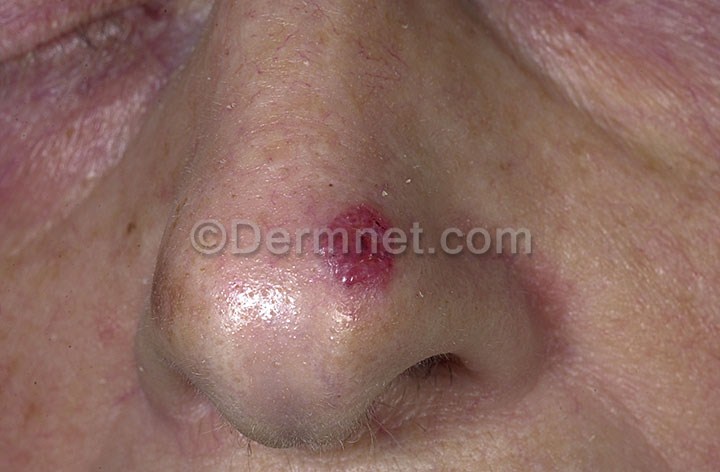
Disease: Actinic Keratosis Basal Cell Carcinoma and other Malignant Lesions